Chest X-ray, AP view. Patient: 90 years old, sex F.
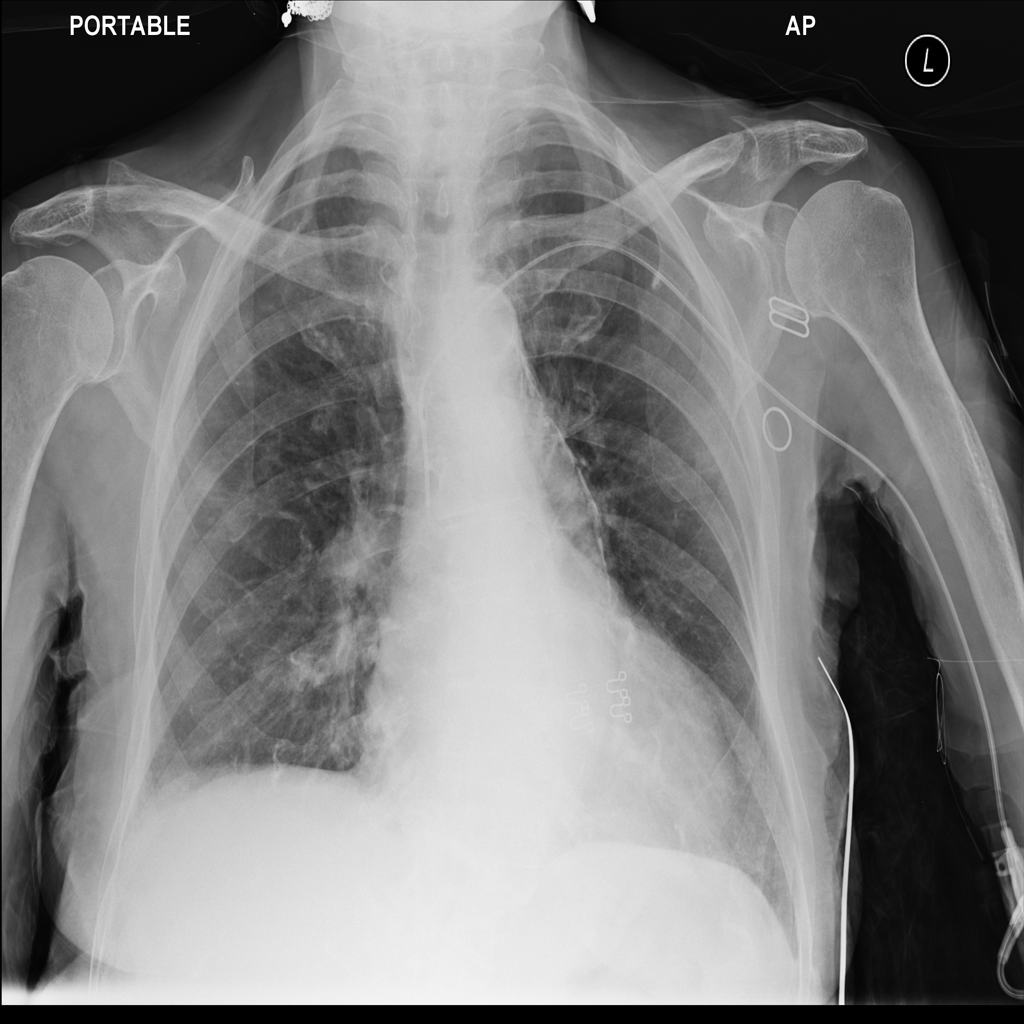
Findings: Nodule